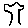
Label: tree